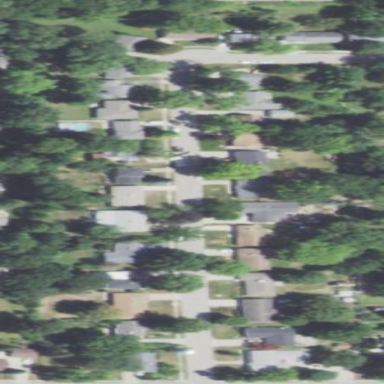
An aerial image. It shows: Single-family residential neighbourhood.